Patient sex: M
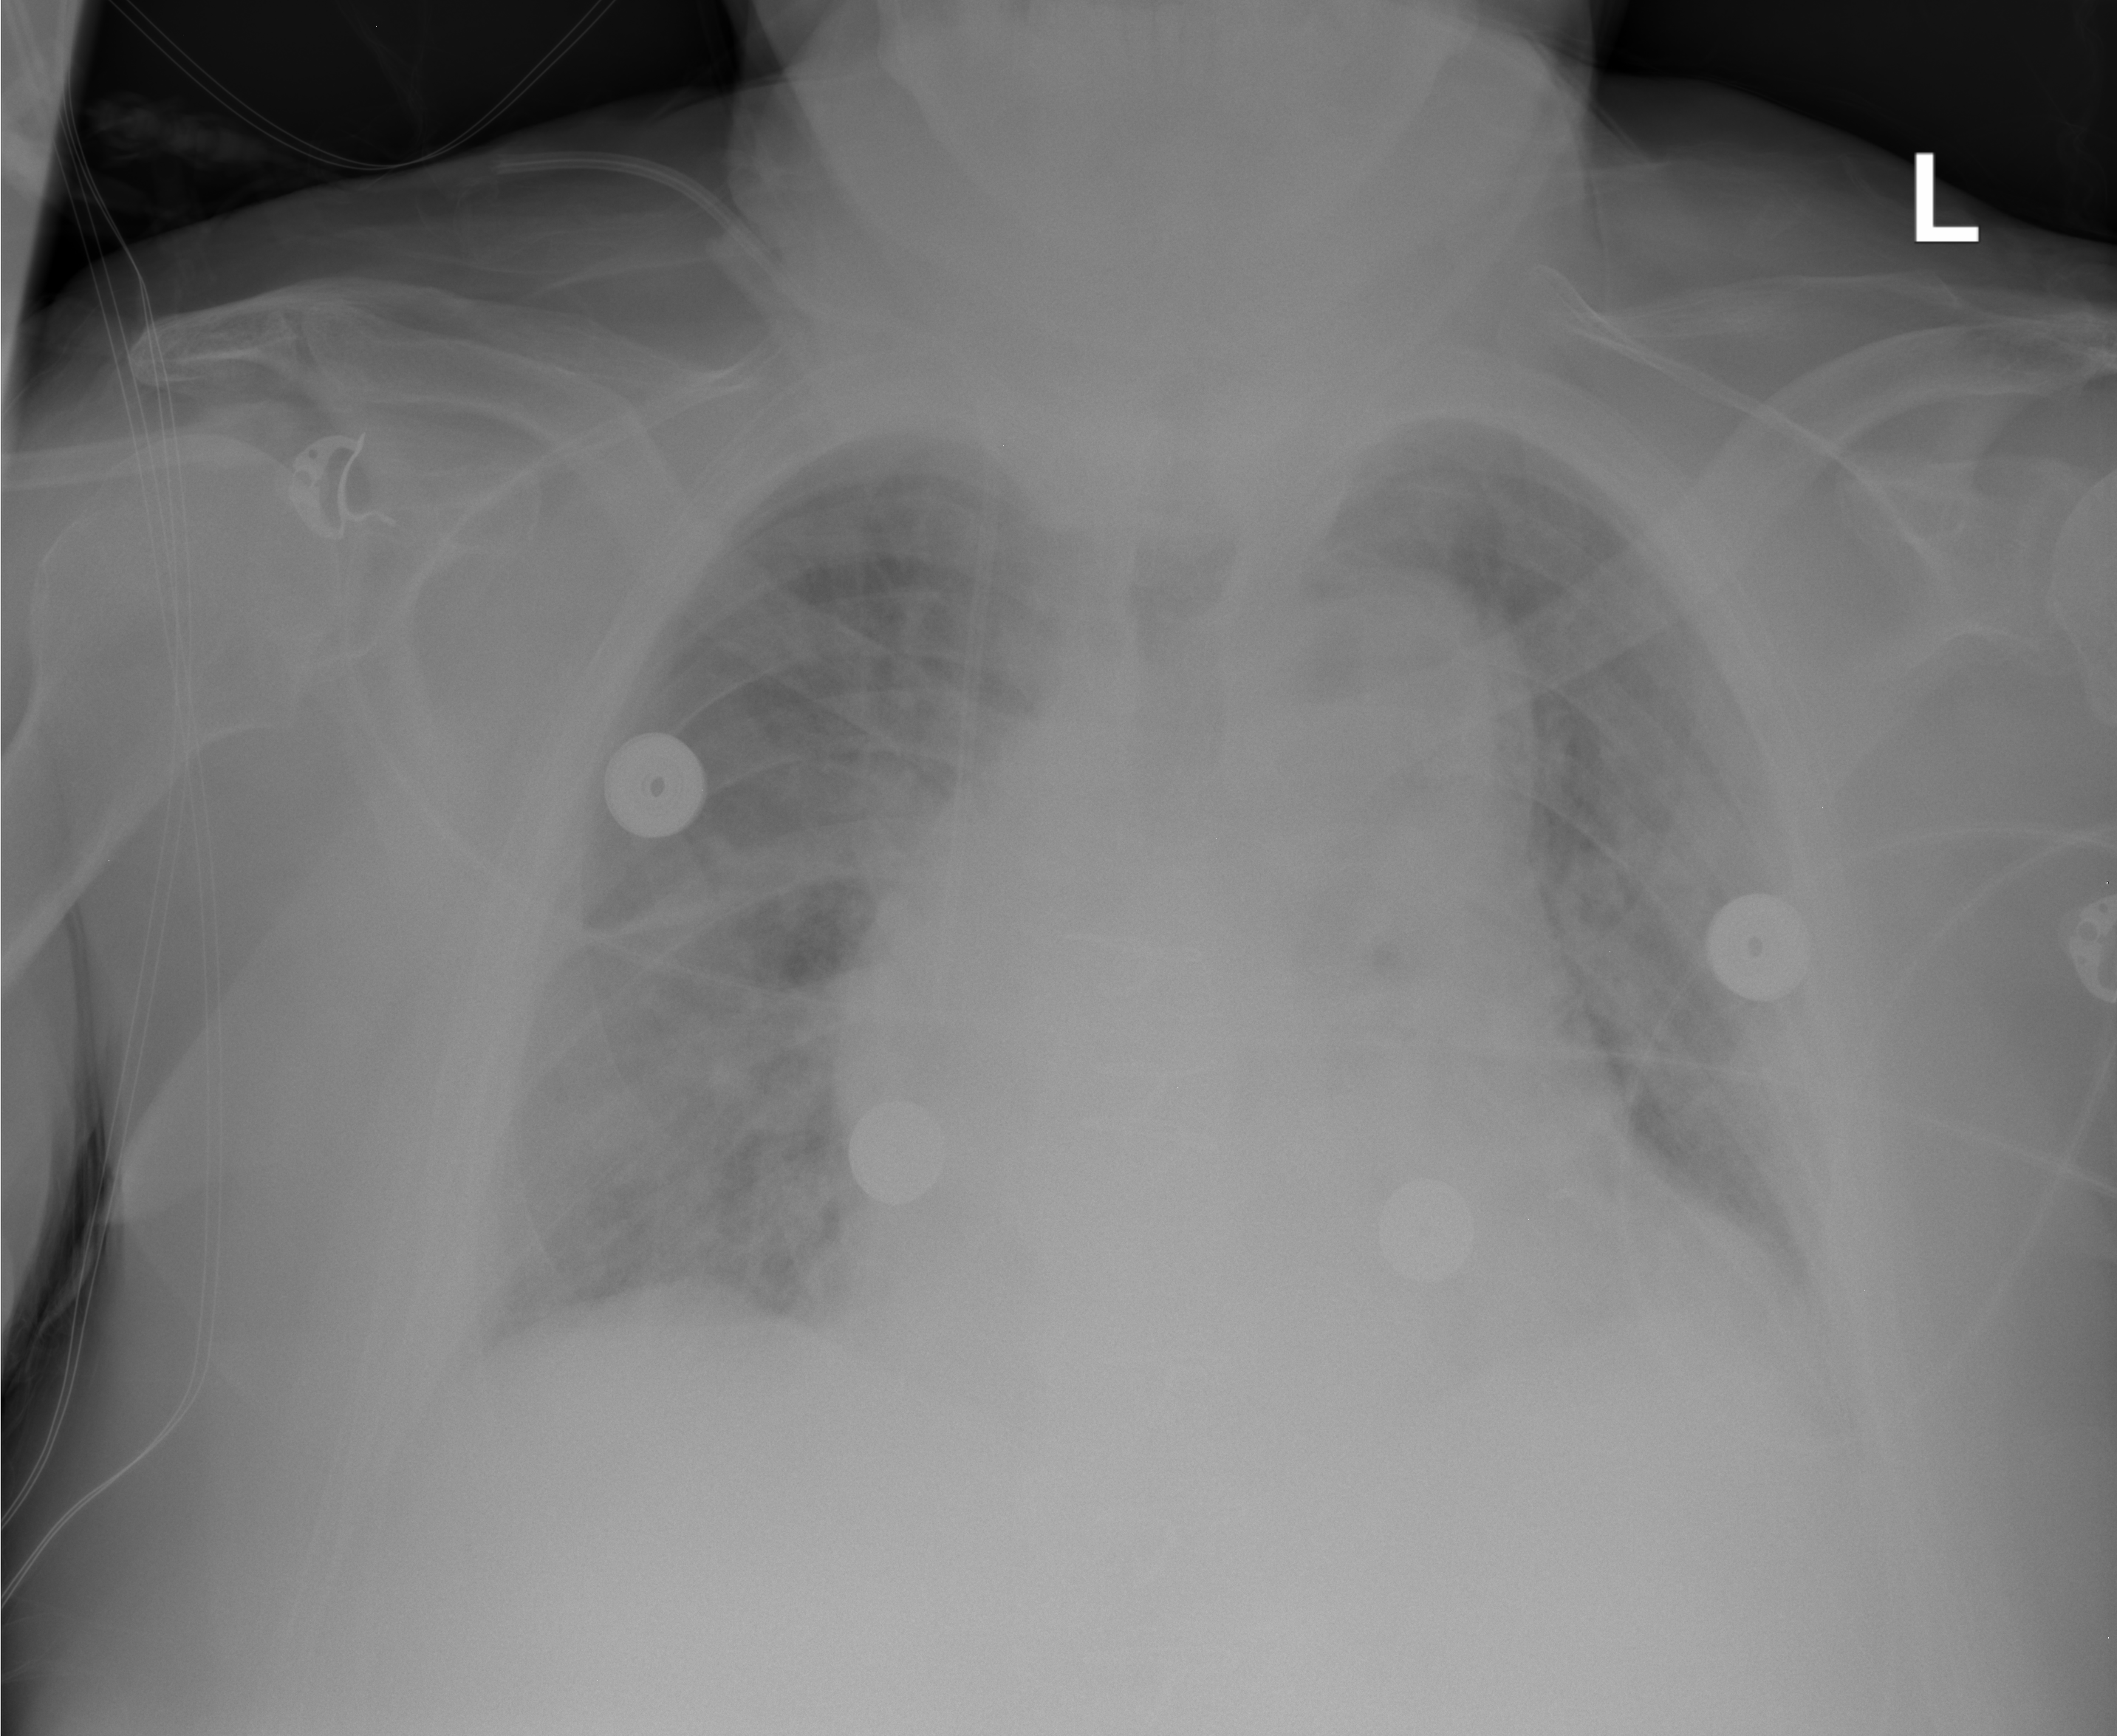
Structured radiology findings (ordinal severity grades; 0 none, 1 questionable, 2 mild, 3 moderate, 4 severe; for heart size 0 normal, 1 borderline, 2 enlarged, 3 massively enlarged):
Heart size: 2
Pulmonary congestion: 2
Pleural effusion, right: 0
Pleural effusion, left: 1
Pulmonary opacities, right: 2
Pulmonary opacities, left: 2
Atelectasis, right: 0
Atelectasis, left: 2